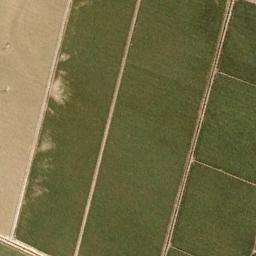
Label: rectangular_farmland